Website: ulta-beauty
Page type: address-validator
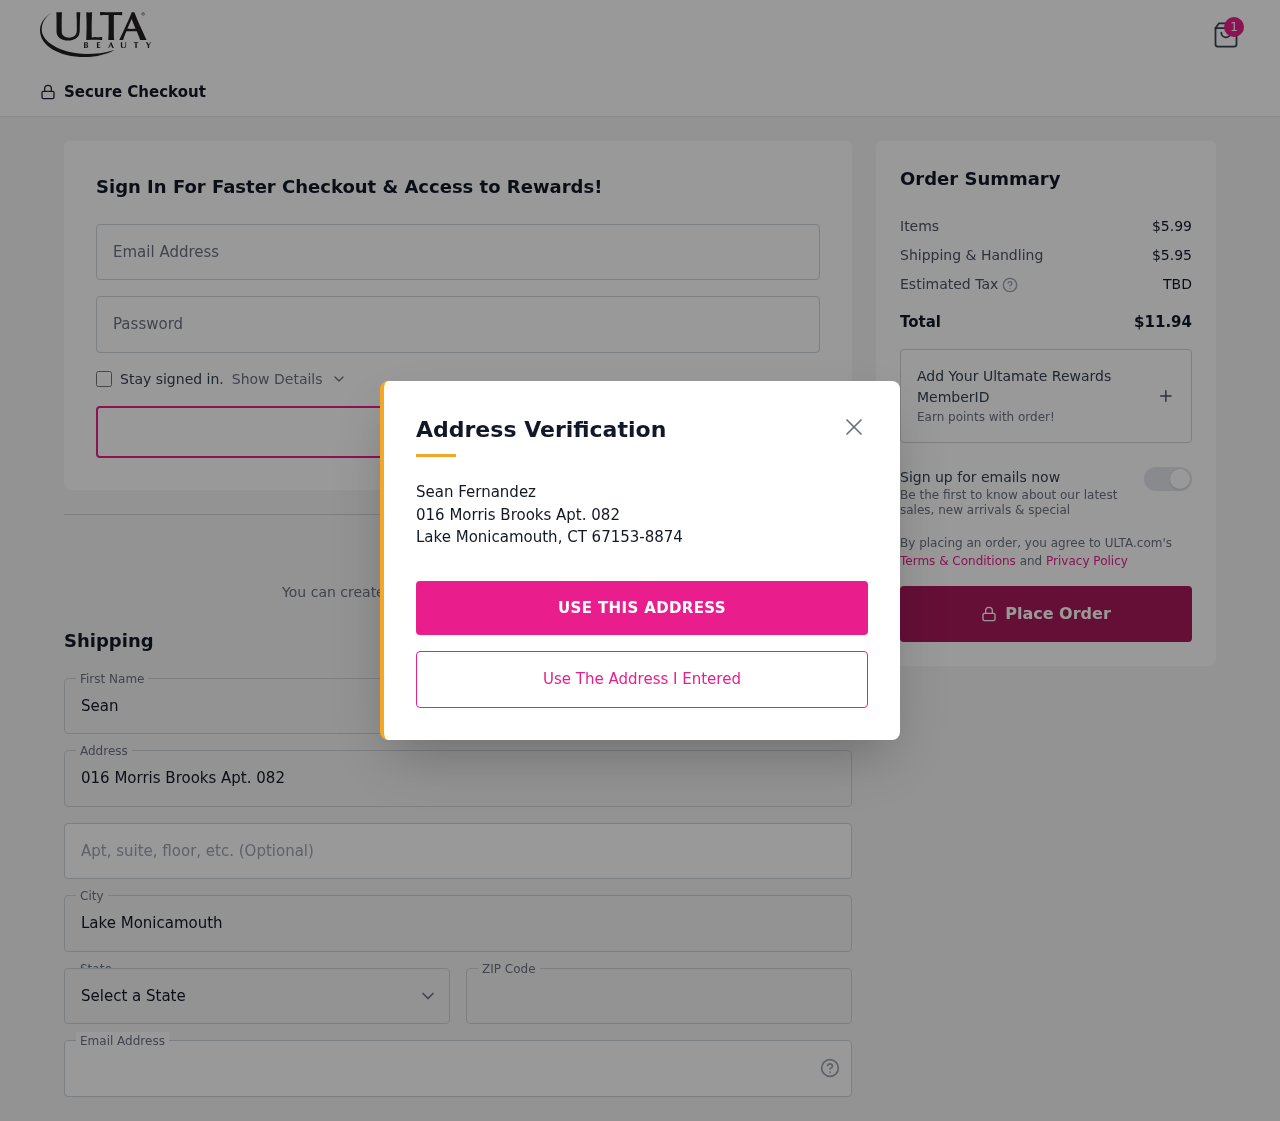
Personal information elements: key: PII_CITY
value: Lake Monicamouth
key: PII_EMAIL
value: sean_fernandez@yahoo.com
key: PII_FIRSTNAME
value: Sean
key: PII_LASTNAME
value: Fernandez
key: PII_POSTCODE
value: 67153
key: PII_STATE_ABBR
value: CT
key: PII_STREET
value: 016 Morris Brooks Apt. 082
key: PII_STREET2
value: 016 Morris Brooks Apt. 082
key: PII_FULLNAME2
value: Sean Fernandez
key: PII_CITY2
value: Lake Monicamouth
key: PII_STATE_ABBR2
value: CT
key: PII_POSTCODE_FULL
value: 67153
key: PII_POSTCODE_EXT
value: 8874
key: PII_LOCATION17_POSTCODE_EXT
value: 6715
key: PII_POSTCODE_NUMERIC
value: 67153
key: PII_POSTCODE_EXT_NUMERIC
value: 8874
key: PII_LOCATION17_POSTCODE_EXT_NUMERIC
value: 6715
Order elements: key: ORDER_NUM_ITEMS
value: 1
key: ORDER_SUBTOTAL
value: $5.99
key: ORDER_SHIPPING_COST
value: $5.95
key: ORDER_TOTAL
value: $11.94